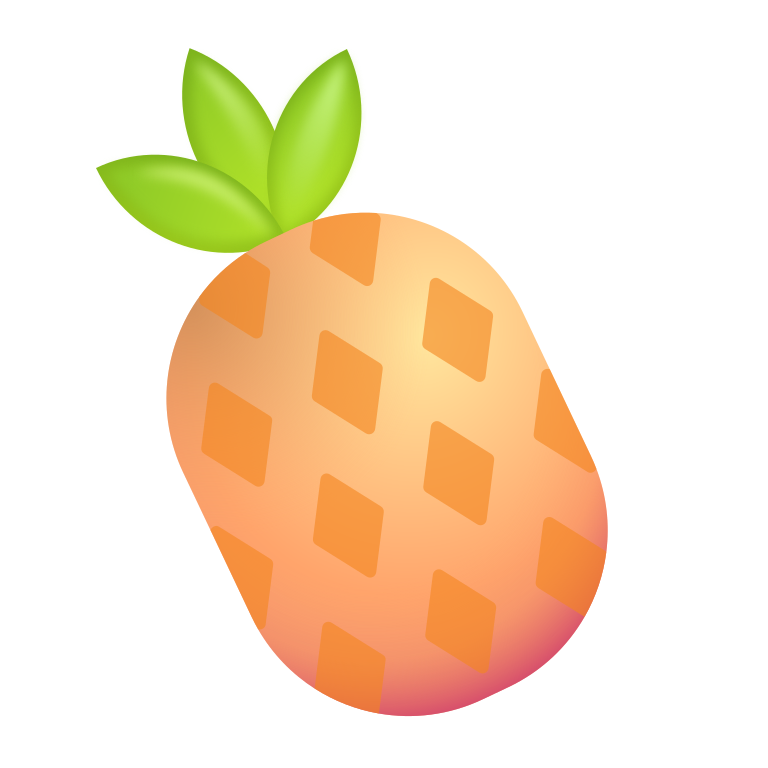
pineapple color